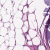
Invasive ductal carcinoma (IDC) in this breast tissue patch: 0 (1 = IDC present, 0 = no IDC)